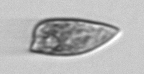
Label: Prorocentrum_dentatum